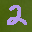
Label: 2